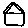
Label: house